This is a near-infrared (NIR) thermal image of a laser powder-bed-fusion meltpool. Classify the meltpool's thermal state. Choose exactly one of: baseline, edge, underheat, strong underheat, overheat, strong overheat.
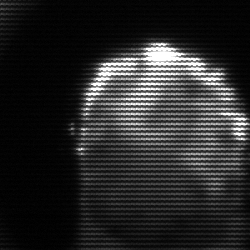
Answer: baseline